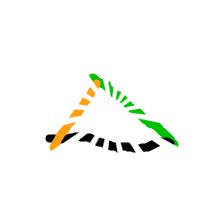
Shape: triangle